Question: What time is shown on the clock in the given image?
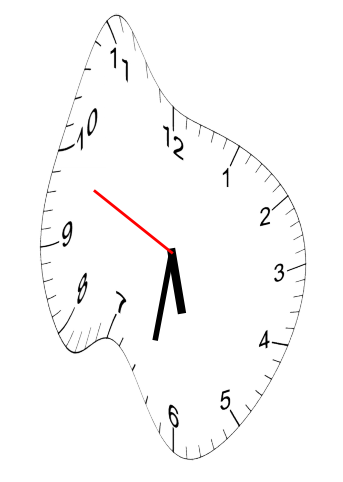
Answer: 05:31:49